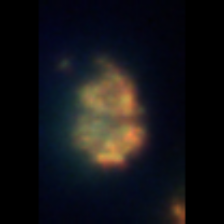
Taxon: Unknown_detritus
Group: Unknown